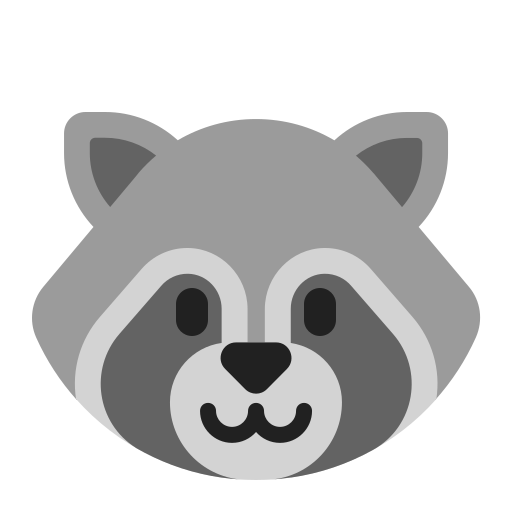
raccoon flat